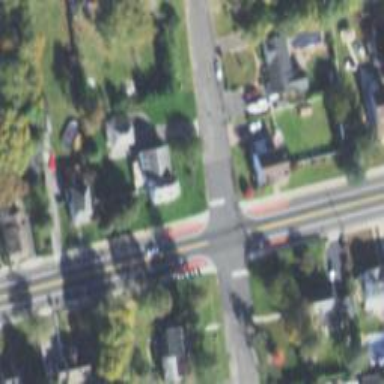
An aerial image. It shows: Road with stop sign.